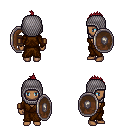
a pixel art fantasy rpg character, female body template, human, dark skin, brown robe, white pants, brunette mohawk hairstyle, chain hood, leather bracers, shield, four views (front, back, left, right), 2x2 character sprite sheet, small pixel art, hard edges, no anti-aliasing